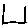
Label: square